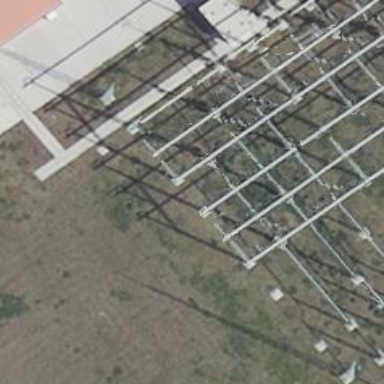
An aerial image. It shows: Power line with 3 cables. It uses busbar.